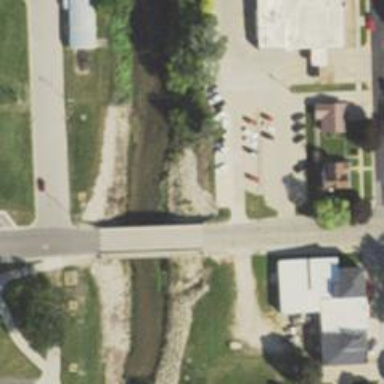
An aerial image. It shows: Residential road with bridge.